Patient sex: F
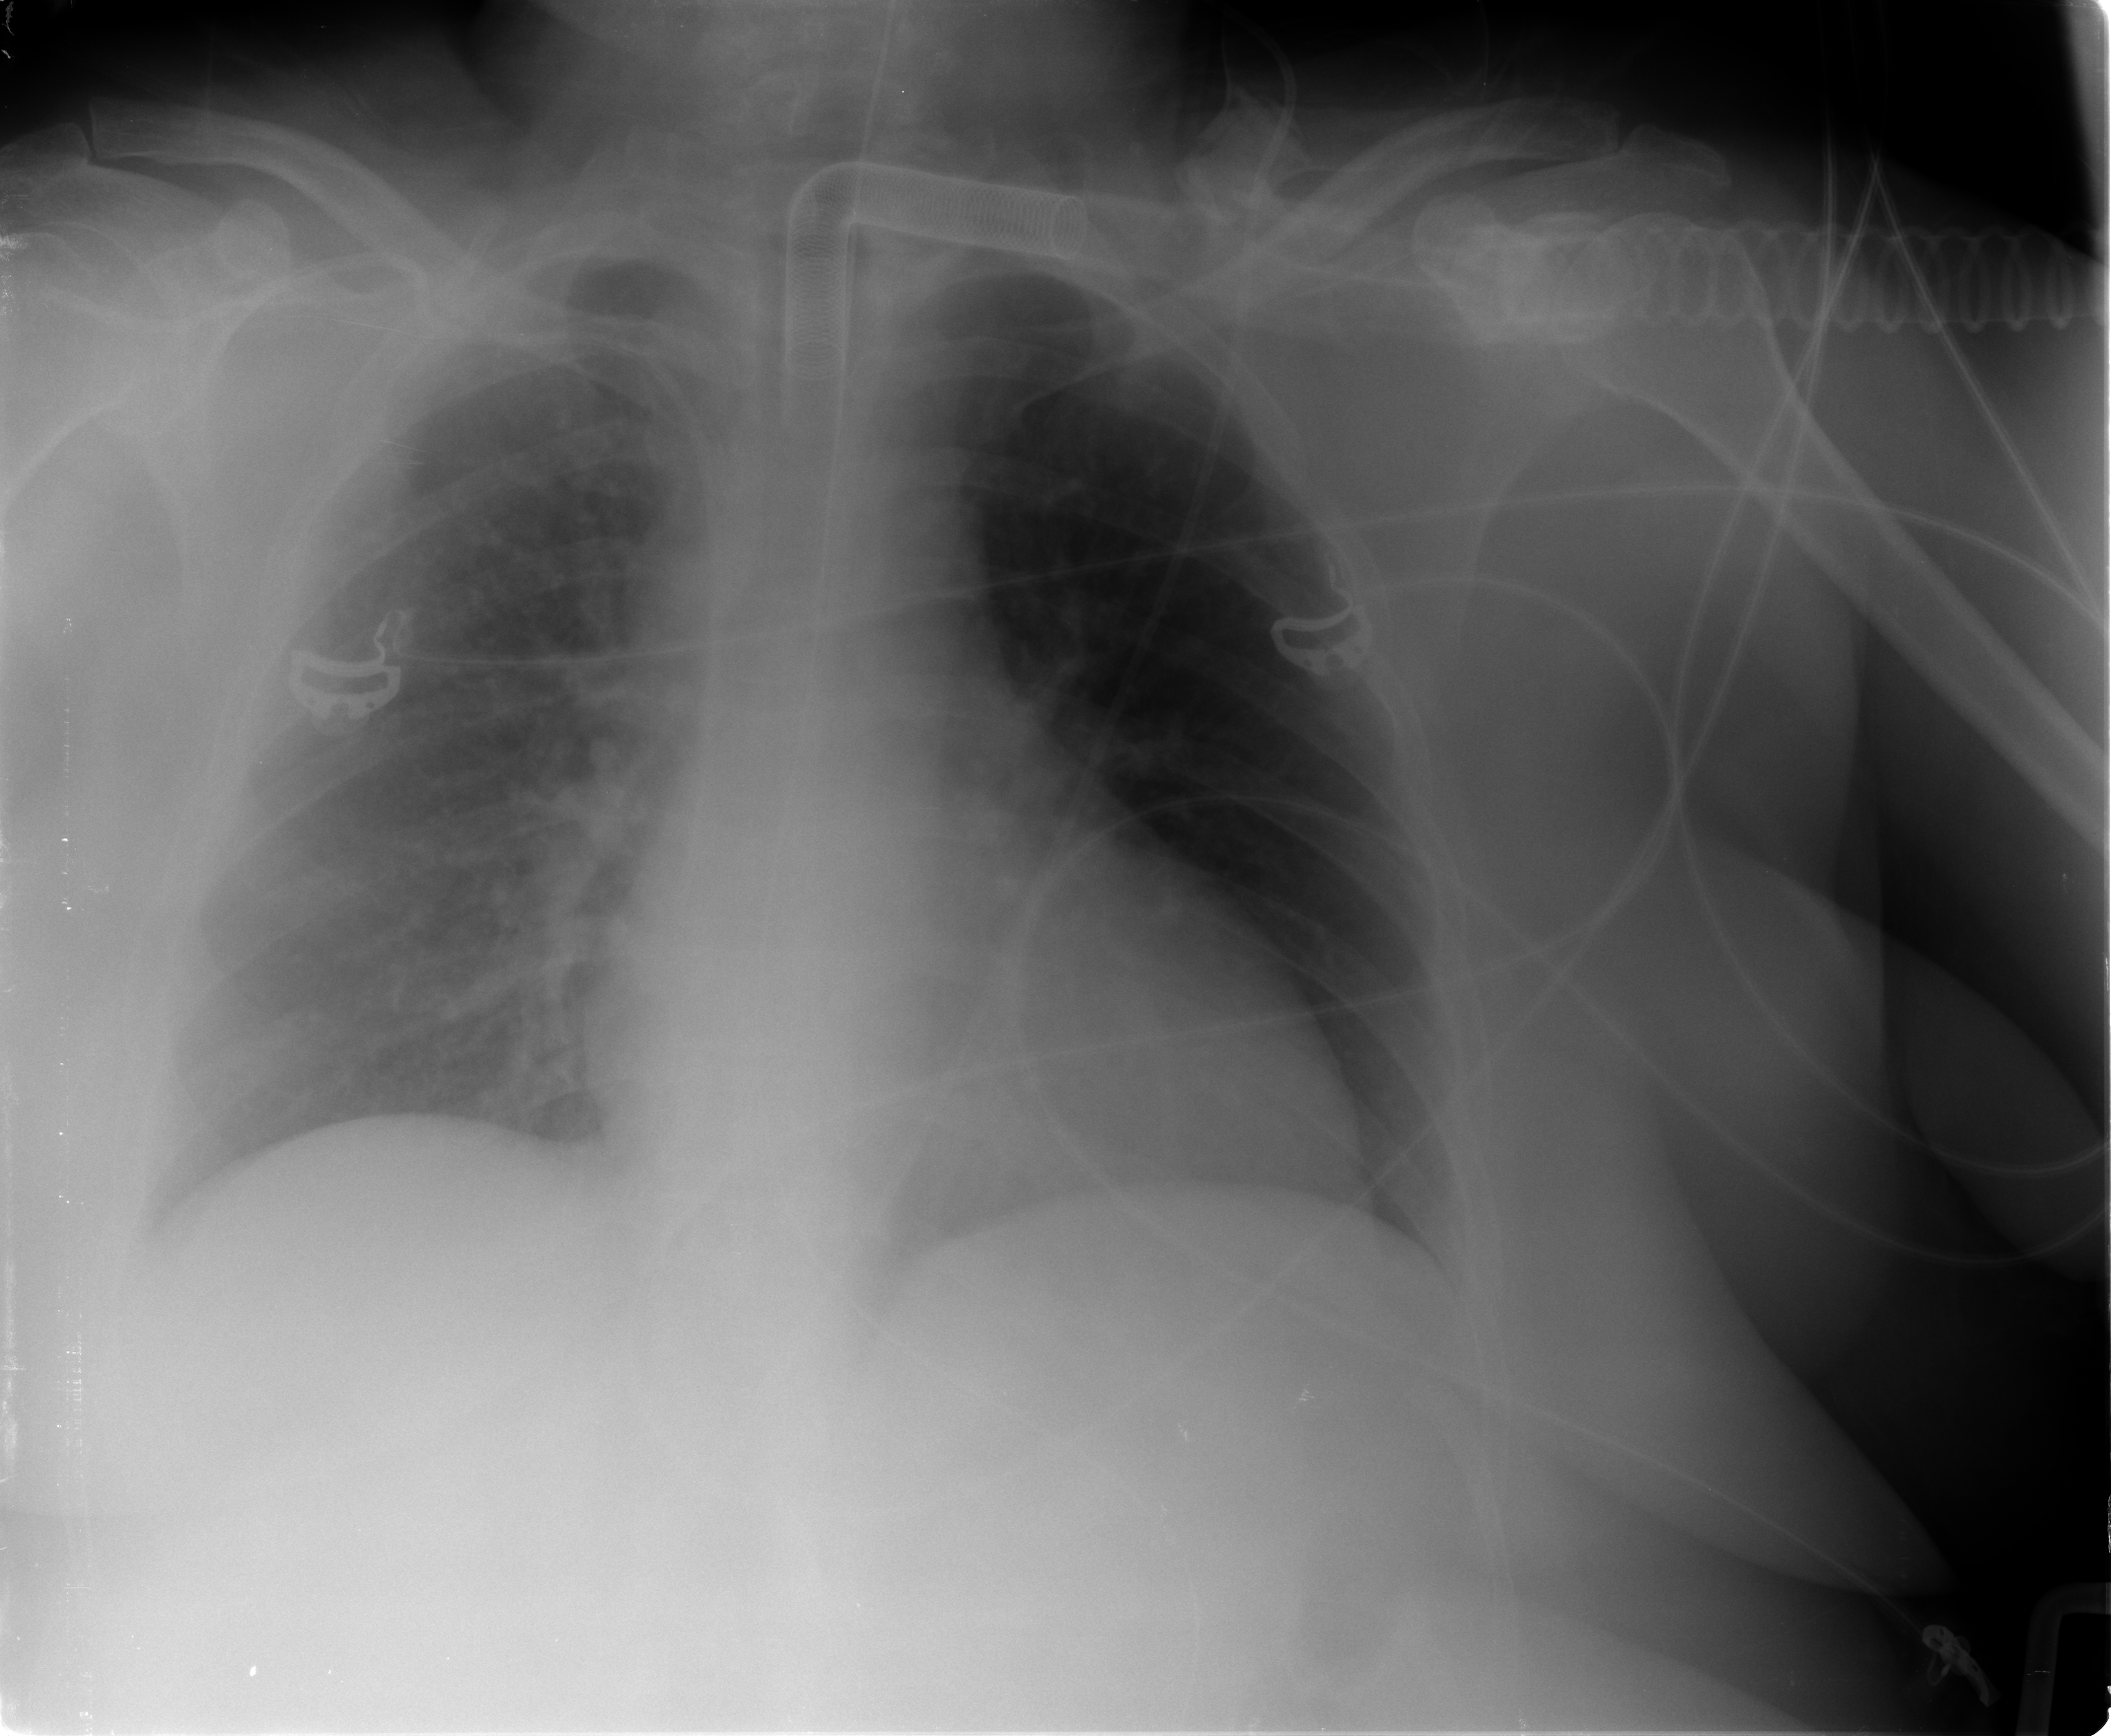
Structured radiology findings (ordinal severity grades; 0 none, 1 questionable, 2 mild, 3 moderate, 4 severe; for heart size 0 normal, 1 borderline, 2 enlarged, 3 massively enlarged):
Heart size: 2
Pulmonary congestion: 0
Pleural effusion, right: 1
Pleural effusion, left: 0
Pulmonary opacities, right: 0
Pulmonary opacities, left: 0
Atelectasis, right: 0
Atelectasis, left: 0